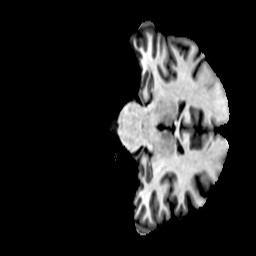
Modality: T1w
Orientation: coronal
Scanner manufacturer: ge
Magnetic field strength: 3 T
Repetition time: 0.00766 s
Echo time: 0.003476 s